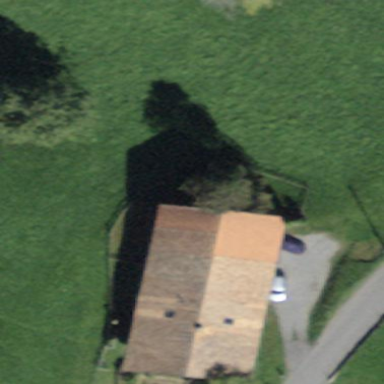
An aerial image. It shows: Farm building.